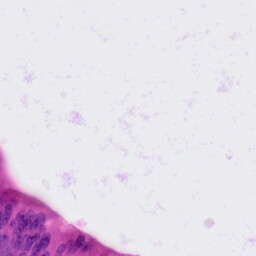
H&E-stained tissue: Colon